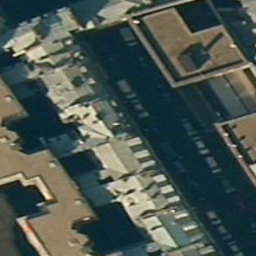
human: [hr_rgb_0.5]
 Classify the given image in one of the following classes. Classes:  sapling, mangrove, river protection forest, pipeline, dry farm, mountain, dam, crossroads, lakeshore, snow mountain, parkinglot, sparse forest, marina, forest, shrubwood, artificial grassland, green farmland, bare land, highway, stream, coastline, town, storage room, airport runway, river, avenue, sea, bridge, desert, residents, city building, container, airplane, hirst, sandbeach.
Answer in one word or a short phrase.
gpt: city building